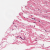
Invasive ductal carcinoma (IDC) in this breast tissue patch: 0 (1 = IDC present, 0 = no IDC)